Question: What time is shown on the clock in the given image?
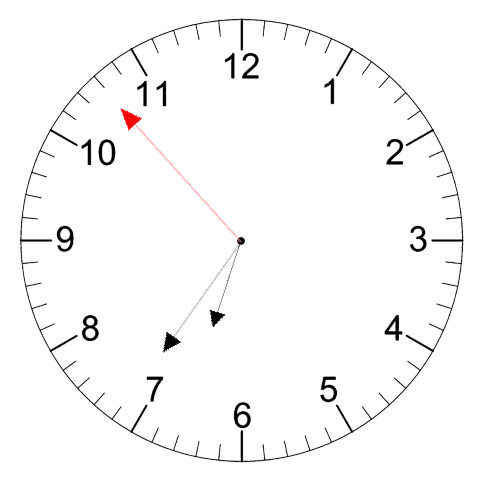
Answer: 06:35:53